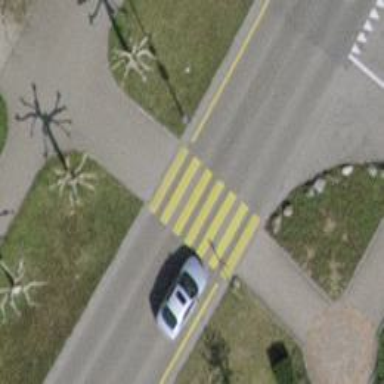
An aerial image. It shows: Marked road crossing.